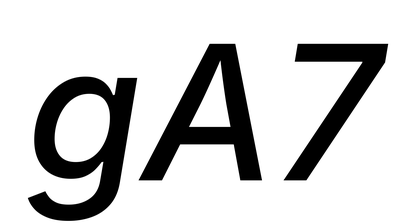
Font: Inter-Italic_Medium_Italic